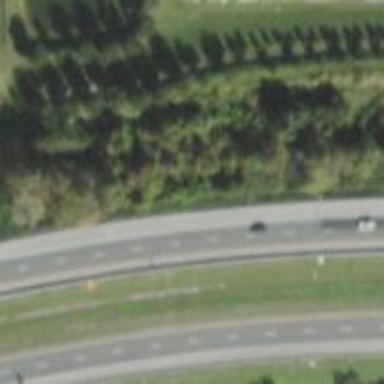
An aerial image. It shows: Asphalt motorway.